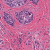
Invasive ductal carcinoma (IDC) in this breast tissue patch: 1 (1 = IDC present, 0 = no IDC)